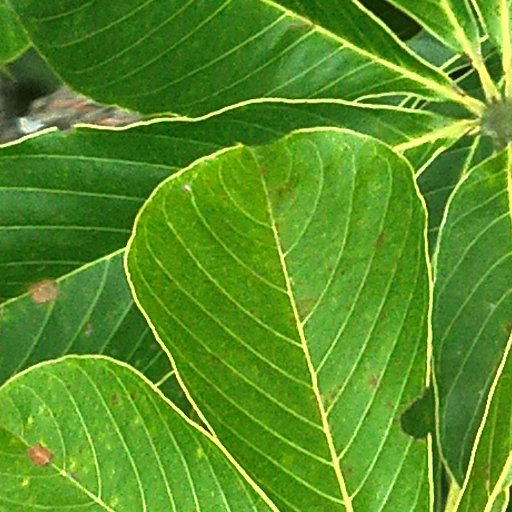
Species: Pseudobombax septenatum
GBIF accepted scientific name: Pseudobombax septenatum
Crown area (m\u00b2): 198.794